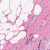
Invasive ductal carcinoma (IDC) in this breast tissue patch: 0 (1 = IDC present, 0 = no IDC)